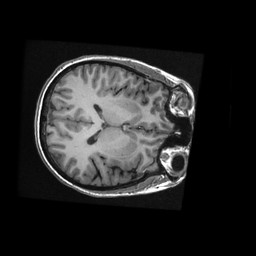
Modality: T1w
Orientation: axial
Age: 34
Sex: female
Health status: healthy
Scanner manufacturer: ge
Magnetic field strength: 3 T
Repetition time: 0.00842 s
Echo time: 0.00308 s